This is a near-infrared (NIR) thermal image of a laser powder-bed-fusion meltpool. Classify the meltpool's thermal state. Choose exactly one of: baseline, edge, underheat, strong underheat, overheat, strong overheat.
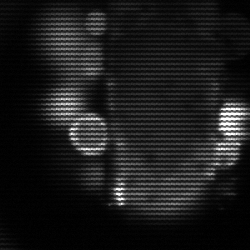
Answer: strong underheat